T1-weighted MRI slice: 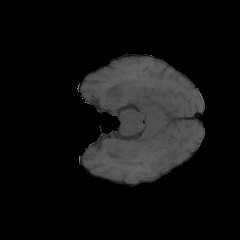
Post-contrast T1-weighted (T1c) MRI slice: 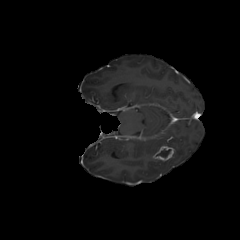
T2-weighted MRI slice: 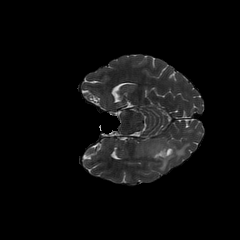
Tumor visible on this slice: yes